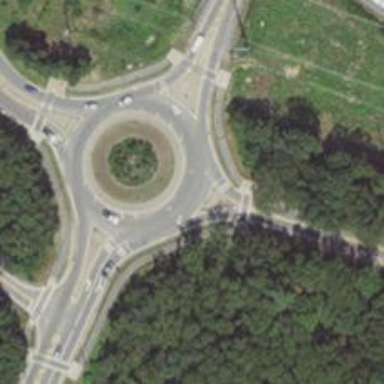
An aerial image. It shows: Secondary road with asphalt surface leading to roundabout.